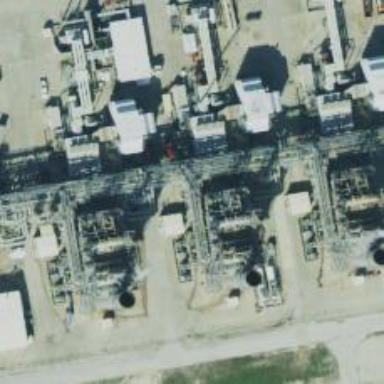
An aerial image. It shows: Gas turbine generator.